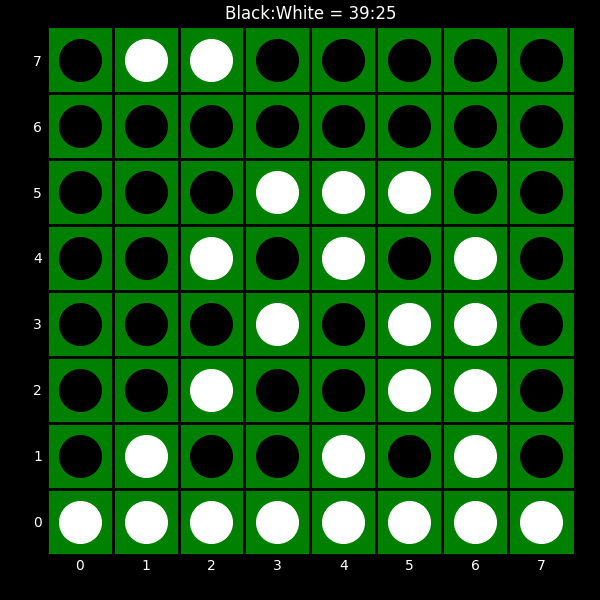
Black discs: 39
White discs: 25